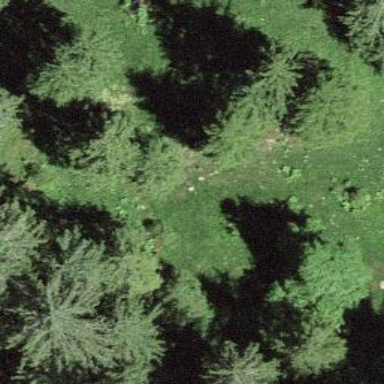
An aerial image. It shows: Single tag "natural: tree."